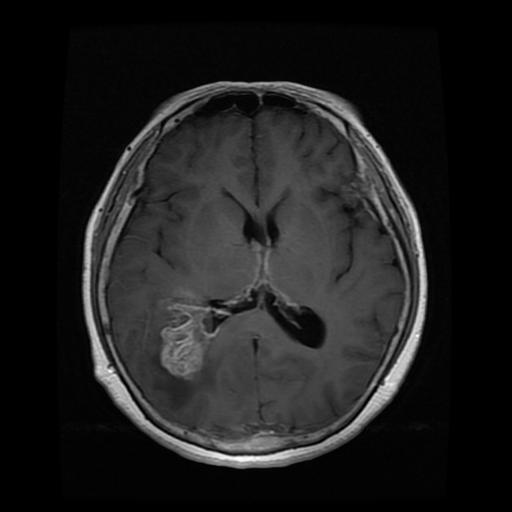
Label: glioma